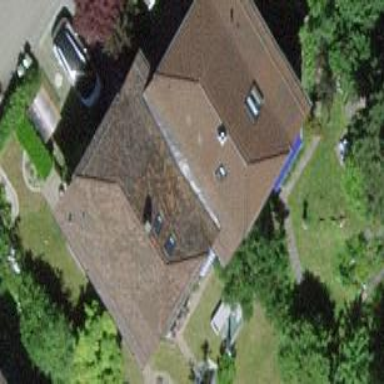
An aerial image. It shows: Hipped roof house.